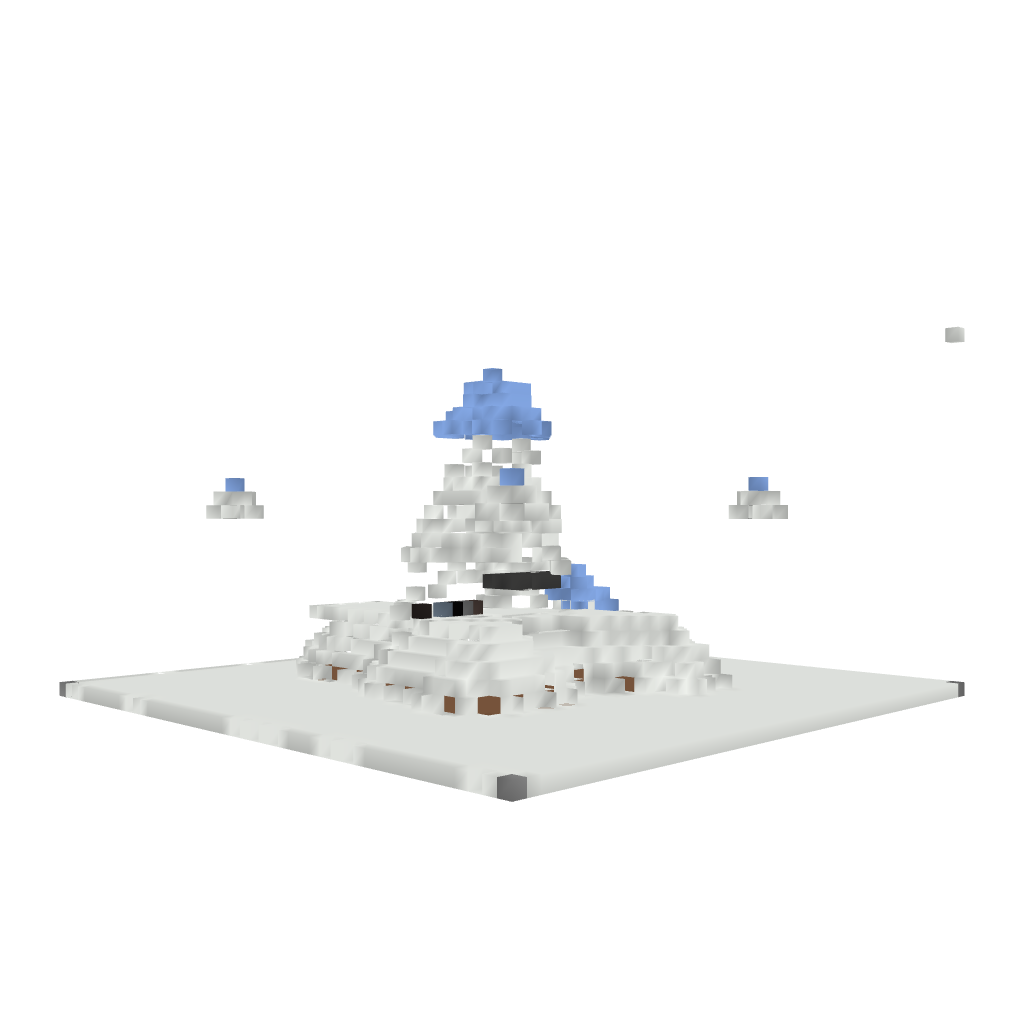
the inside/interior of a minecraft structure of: Adventure Time Ice Kingdom - By Cybersneeze